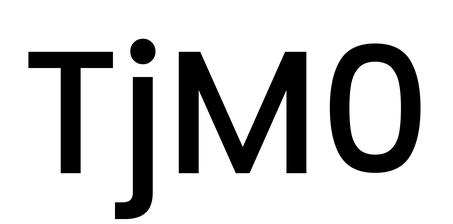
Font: Poppins-Medium